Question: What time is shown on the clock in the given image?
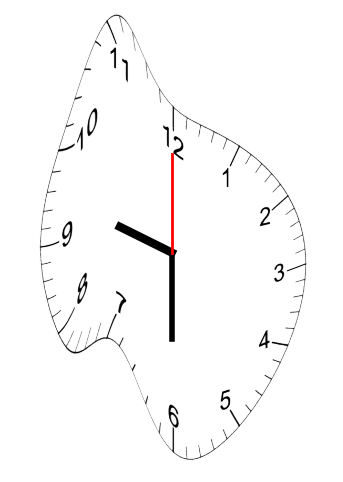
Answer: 09:30:00